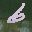
Label: 6